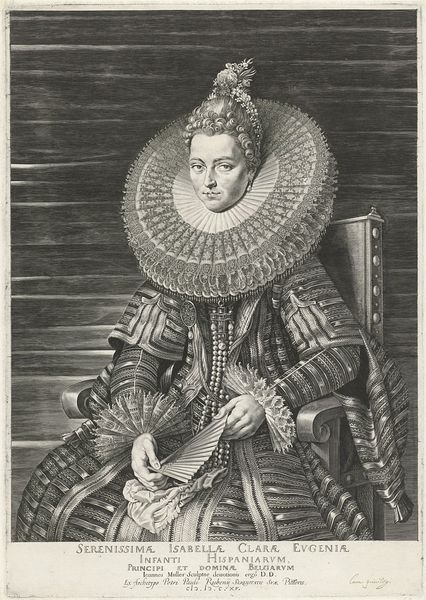
Titel: Portret van Isabella Clara Eugenia, infante van Spanje
Künstler: Jan Harmensz. Muller
Standort: Amsterdam
Institution: Rijksmuseum
Schlagwörter: weiß, schwarz, stuhl, fächer, hof, chair, hands, ornate, thron, throne, white, women, black, collar, dark, dress, face, female, gray, grey, hair, lace, nose, portrait, sitting, woman, yeux, gown, print, text, brokat, wood, frau, riche, chaise, ear, head, reichtum, eyes, spain, spanish, königin, halskragen, fürstin, drawing, femme, black and white, chin, mouth, etching, sketch, bois, human, cheeks, clothes, collier, engraving, earring, earrings, lips, pearls, froid, mur, shading, col, dentelle, forehead, royalty, gemahlin, reine, regard, noble, embroidery, sitzend, ruff, princess, queen, kragen, fan, monarch, monochrom, schwarz-weiß, brows, isabella, furr, seriuos, clara, serenissima, evgenia, eugenia, hispaniarum, isabell, clare, isabelle, arrogant, direct, froiud, schech, isabella clara eugenia, infanta, infanti, stickung